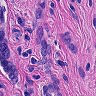
Metastatic tissue present: yes